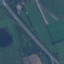
Land use / land cover class: Highway